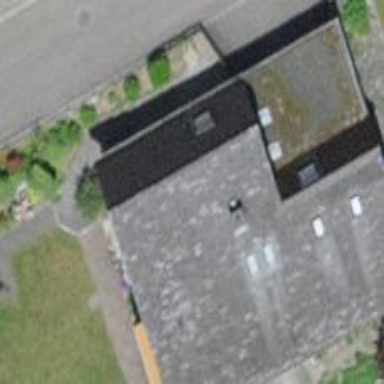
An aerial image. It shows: View of roof of building.